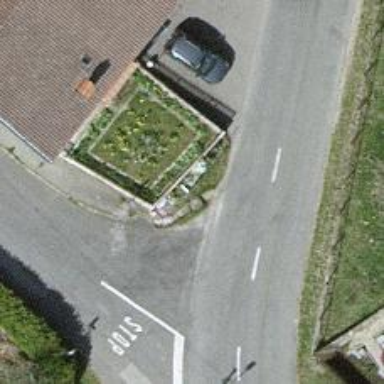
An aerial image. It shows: Bus stop with platform for public transport.